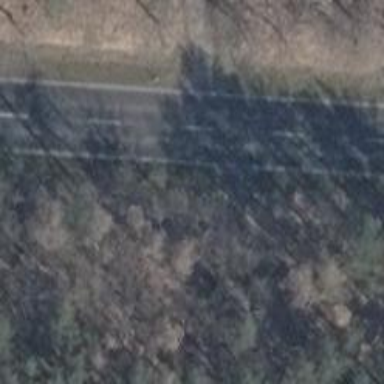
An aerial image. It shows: Asphalt road classified as primary highway.